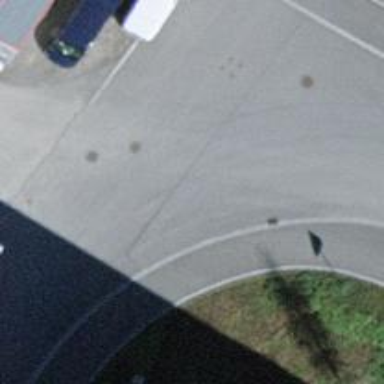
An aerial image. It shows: Unclassified road with asphalt surface.